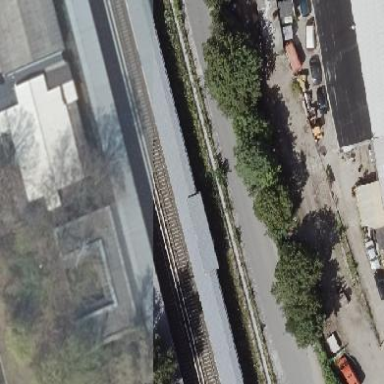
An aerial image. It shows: View of roof of building.